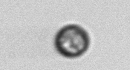
Label: Dinophyceae